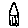
Label: house